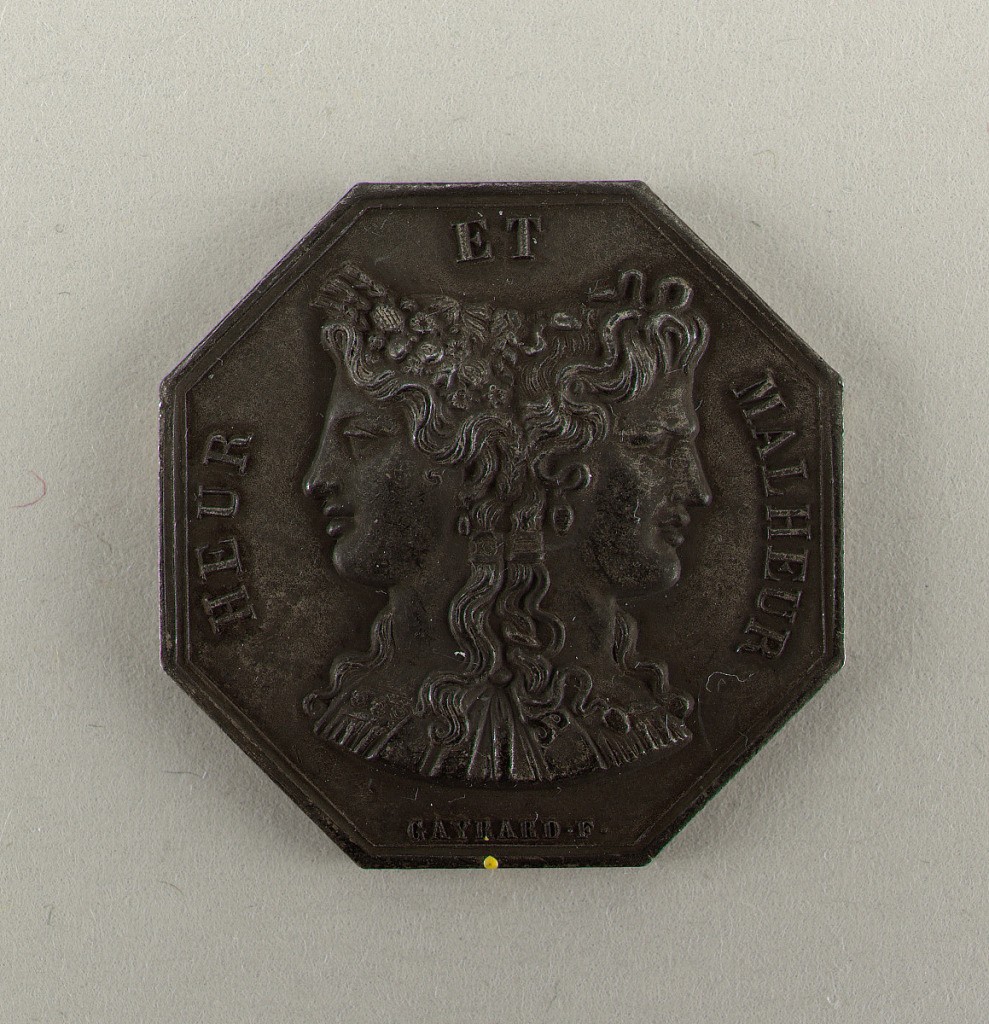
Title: Heur et Malheur (Happiness and Woe)
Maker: Raymond Gayrard, French, 1777 - 1858
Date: early 19th century
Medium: Cast silver
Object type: Token
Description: Octagonal gambling token. Obverse shows the double bust of young Janus. Inscription: HEUR ET MALHEUR (happiness and woe) / GAYRARD-F. Reverse shows a lion devouring a fox and the inscription: LA RUSE NE PEUT LE SAUVER.